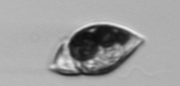
Label: Amphidinium